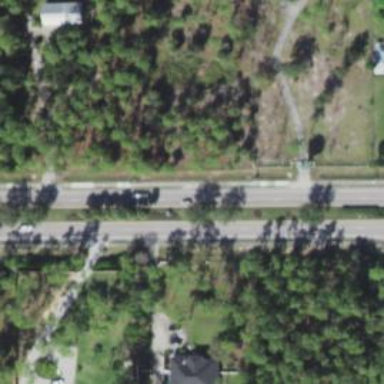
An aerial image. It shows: Secondary road with separate asphalt sidewalk.